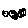
Label: smiley face